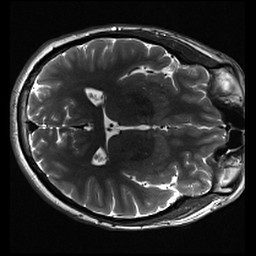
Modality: inplaneT2
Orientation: axial